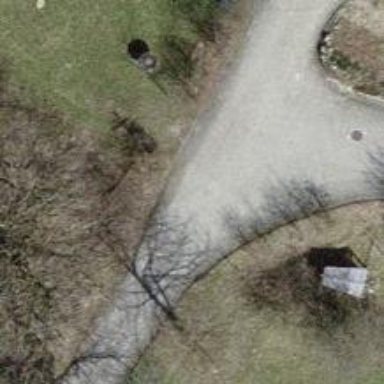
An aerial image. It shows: Cobblestone service road.